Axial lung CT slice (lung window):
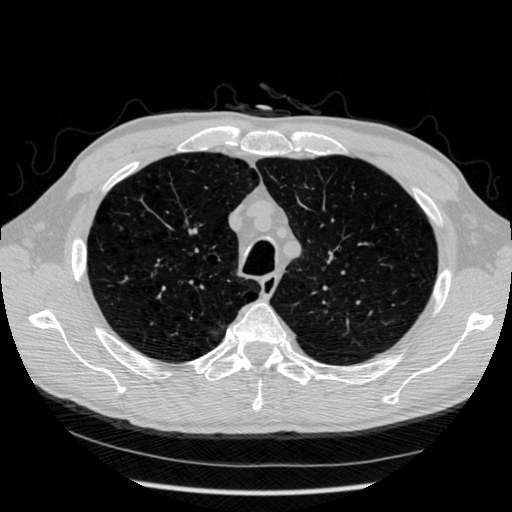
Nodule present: no